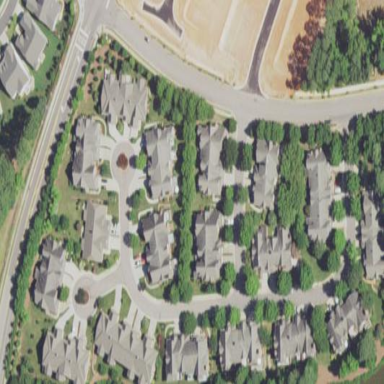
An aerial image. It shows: Residential neighbourhood.